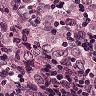
Metastatic tissue present: yes